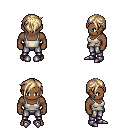
a pixel art fantasy rpg character, male body template, human, dark skin, white pirate shirt, metal pants, white blonde pixie cut hairstyle, metal boots, four views (front, back, left, right), 2x2 character sprite sheet, small pixel art, hard edges, no anti-aliasing